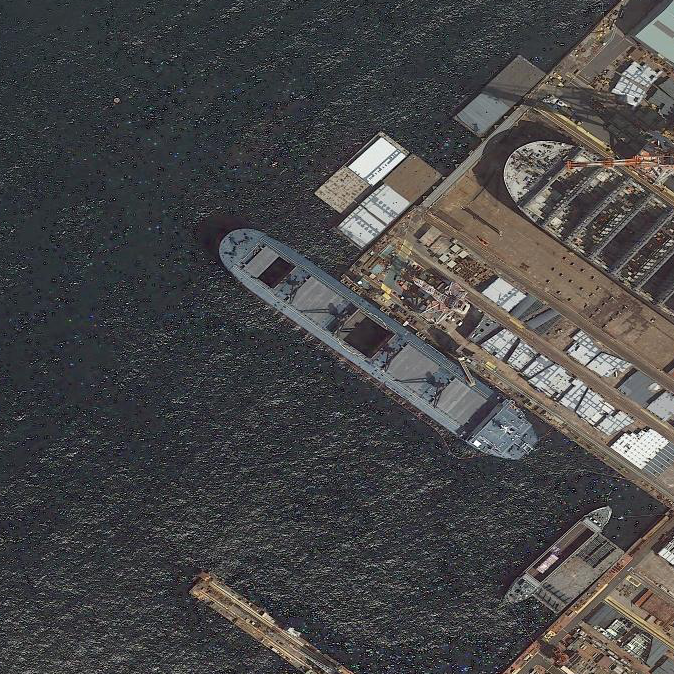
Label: civil